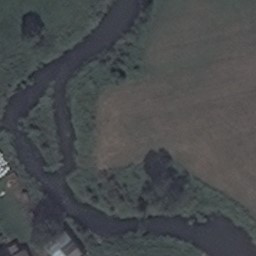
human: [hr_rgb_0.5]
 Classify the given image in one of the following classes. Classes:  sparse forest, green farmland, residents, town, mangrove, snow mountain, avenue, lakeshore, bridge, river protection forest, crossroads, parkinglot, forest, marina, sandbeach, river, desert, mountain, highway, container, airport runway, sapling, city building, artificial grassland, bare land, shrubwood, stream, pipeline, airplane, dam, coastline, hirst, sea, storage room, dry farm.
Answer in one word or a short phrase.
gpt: river